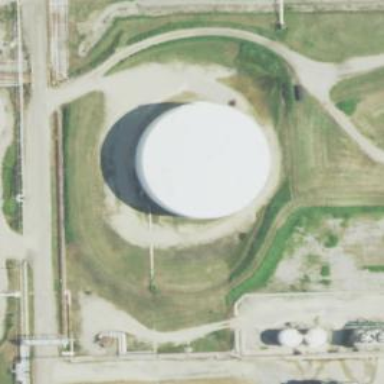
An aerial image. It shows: Storage tank which is man-made.